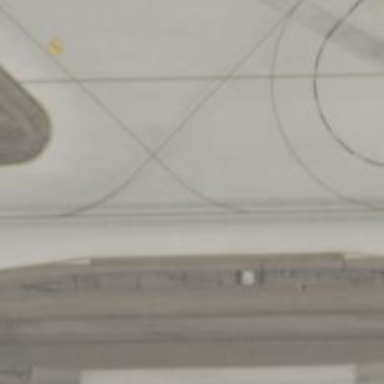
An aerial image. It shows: View of taxiway at the airport.